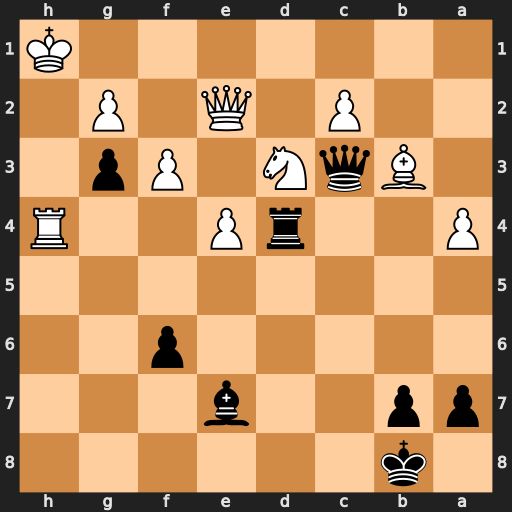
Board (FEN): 1k6/pp2b3/5p2/8/P2rP2R/1BqN1Pp1/2P1Q1P1/7K
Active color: b
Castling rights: -
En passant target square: -
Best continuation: Qa1+ Ne1 Rd1 Rh8+ Bd8 Rxd8+ Rxd8